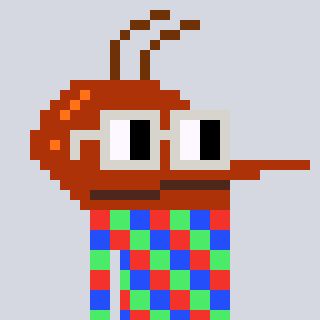
a pixel art character with square light gray glasses, a mosquito-shaped head and a hotbrown-colored body on a cool background